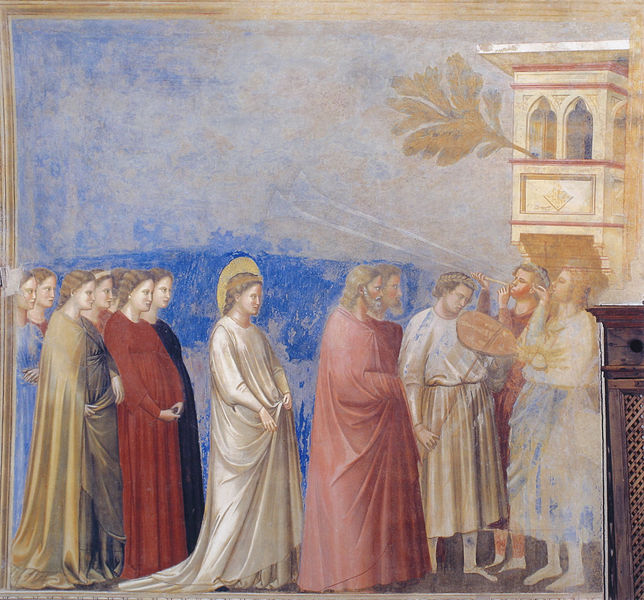
Titel: Arenakapelle / Scrovegni-Kapelle
Künstler: Giotto di Bondone
Standort: Padua, Arenakapelle (EU - I - Venetien)
Schlagwörter: blau, himmel, umhang, weiß, frauen, gelb, menschen, fenster, frau, kleid, männer, haus, rot, beige, fest, malerei, bart, wand, falten, johannes, wind, kirche, gewand, gold, blatt, gitarre, musik, musiker, locken, renaissance, turm, engel, balkon, perspektive, wllen, braut, wandmalerei, palme, wedel, antike, kranz, flöte, geige, palmzweig, heiligenschein, jesus, posaunen, prozession, hochzeit, heilige, trompeten, fresko, laute, posaune, maria, leier, sakral, fresco, trompete, italienisch, kobaltblau, palmblatt, glorie, giotto, verblasst, palmenblatt, palmenwedel, leserichtung, heiigenschein, männetr